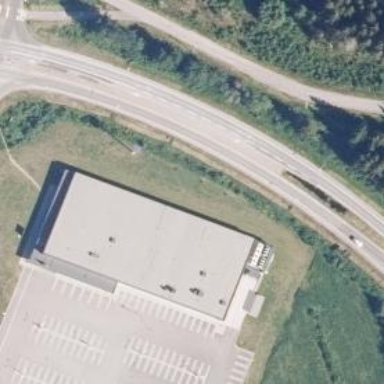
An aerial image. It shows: Supermarket.